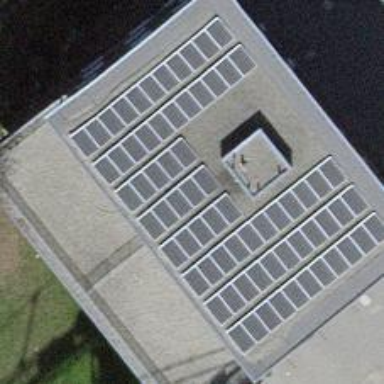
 consisting of solar photovoltaic panels."